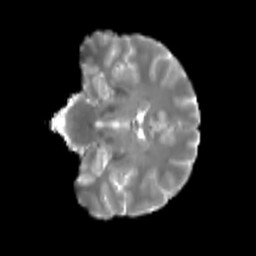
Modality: T2w
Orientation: coronal
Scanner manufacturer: siemens
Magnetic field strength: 3 T
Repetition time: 4 s
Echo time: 0.0594 s